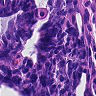
Metastatic tissue present: no